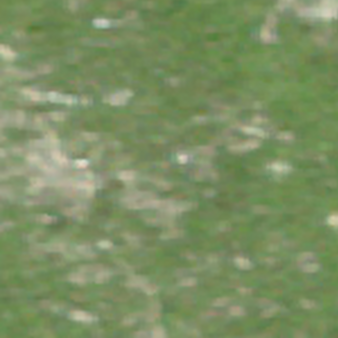
Label: other